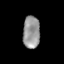
Tissue: skin
Cell type: Epithelial cells
Senescence score: 0.8684
Nuclear area (px): 535
Mean DAPI intensity: 149.963